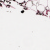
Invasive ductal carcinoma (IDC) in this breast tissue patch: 0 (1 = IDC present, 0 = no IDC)